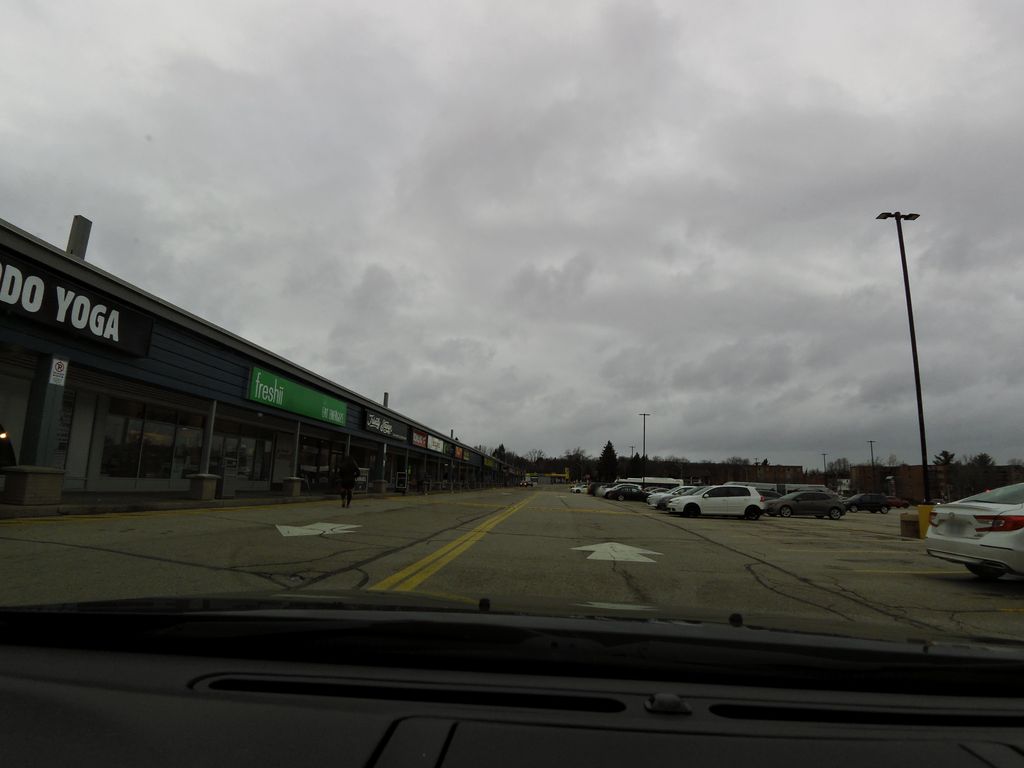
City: hamilton